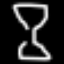
Label: hourglass